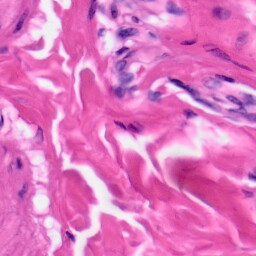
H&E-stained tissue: Skin